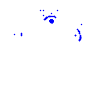
Particle: pion